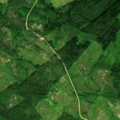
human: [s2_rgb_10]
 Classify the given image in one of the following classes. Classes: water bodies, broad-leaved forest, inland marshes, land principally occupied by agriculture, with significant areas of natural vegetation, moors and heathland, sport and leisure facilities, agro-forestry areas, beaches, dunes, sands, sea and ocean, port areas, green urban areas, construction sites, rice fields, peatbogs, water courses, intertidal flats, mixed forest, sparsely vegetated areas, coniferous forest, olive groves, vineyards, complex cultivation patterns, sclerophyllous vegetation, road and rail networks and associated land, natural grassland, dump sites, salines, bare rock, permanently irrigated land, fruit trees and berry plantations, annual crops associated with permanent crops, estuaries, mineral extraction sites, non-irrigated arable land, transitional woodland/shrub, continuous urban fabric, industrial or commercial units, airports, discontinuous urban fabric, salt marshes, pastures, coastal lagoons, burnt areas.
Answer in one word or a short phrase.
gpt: coniferous forest, mixed forest, transitional woodland/shrub